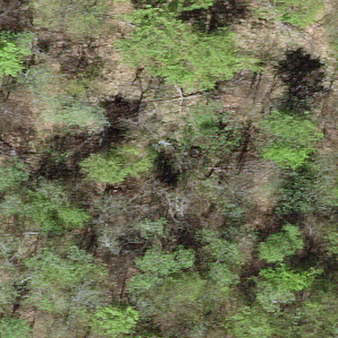
Label: other